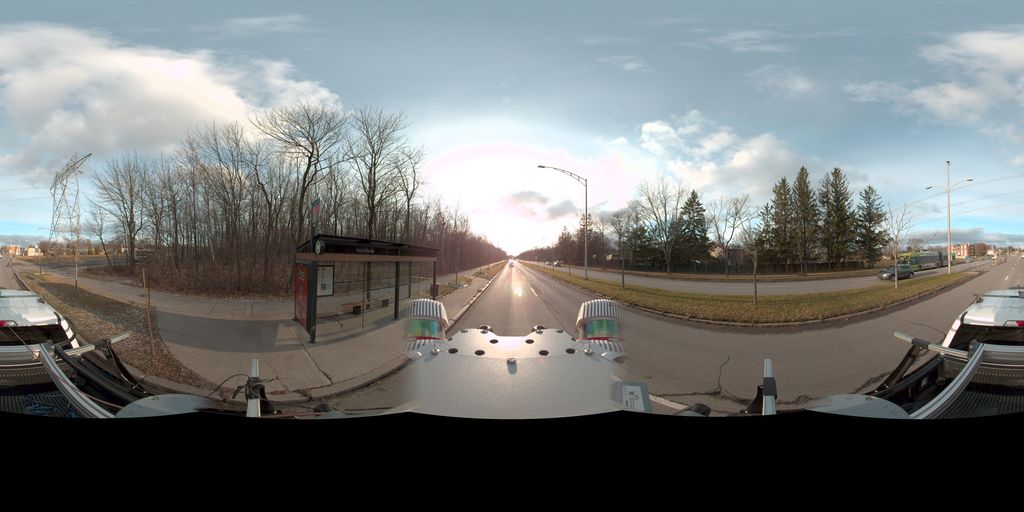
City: quebec_city